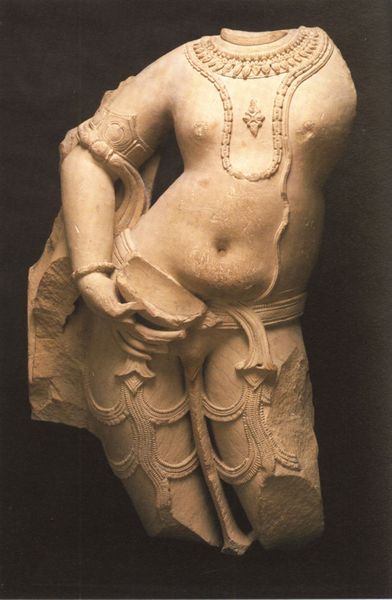
Titel: Balarama als Avatar von Vishnu
Institution: Santa Barbara, Santa Barbara Museum of Art
Schlagwörter: akt, hand, kopf, körper, mann, nackt, weiß, brust, busen, frau, grau, marmor, schmuck, schwarz, gürtel, tuch, arm, schale, stein, hände, skulptur, statue, beine, kette, nabel, bauch, halskette, foto, fotografie, torso, ketten, armband, armreif, antik, satyr, griechisch, venus, kopflos, römisch, fraz, babylonisch